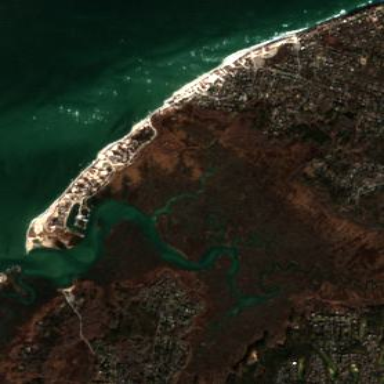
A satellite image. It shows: Scenic beach with natural beauty.